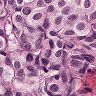
Metastatic tissue present: yes